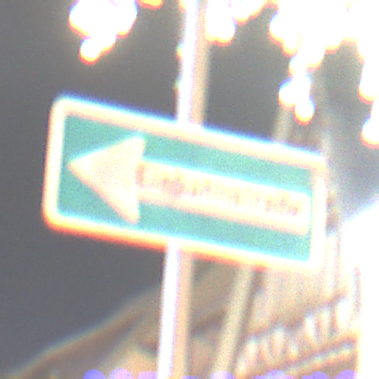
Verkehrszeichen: EinbahnstrasseLinksweisend
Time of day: Night
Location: Outdoor (Urban)
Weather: Overcast
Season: Winter
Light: Artificial